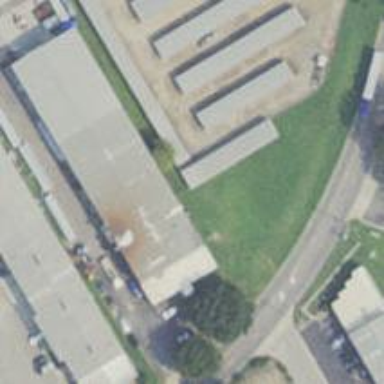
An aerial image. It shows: Industrial building.